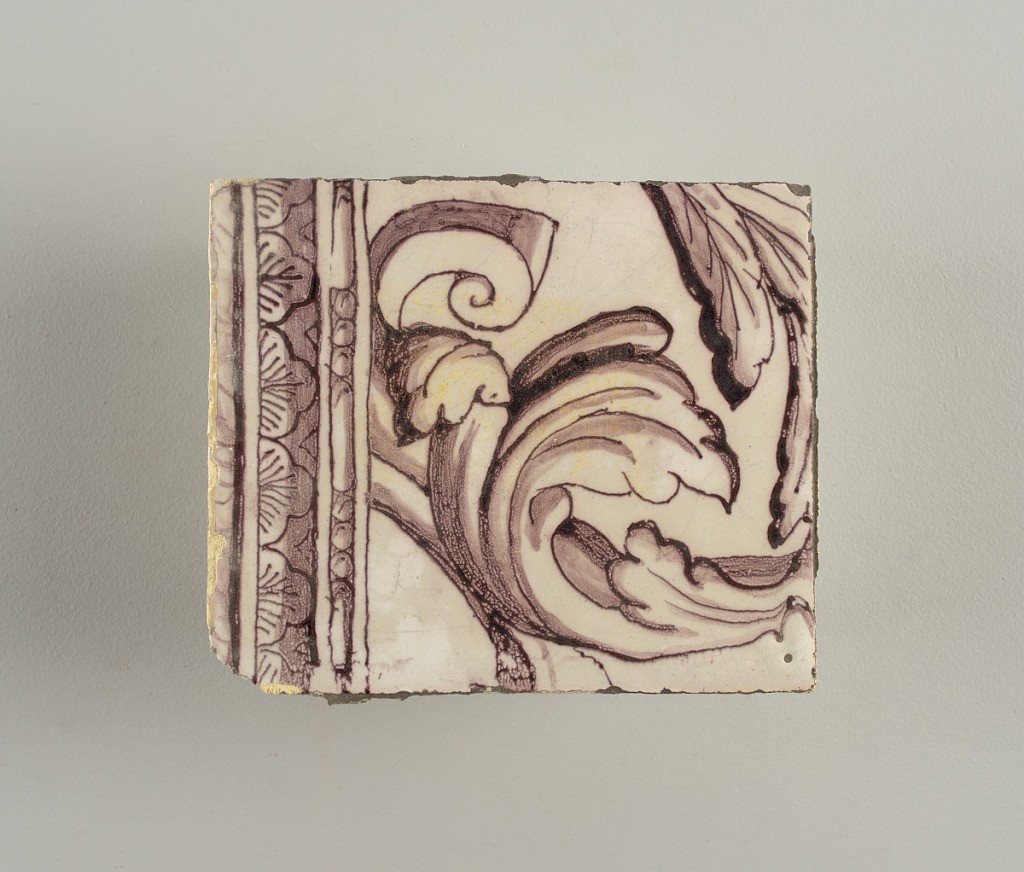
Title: Tile wall facing
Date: ca. 1725
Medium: Tin-glazed earthenware, underglaze
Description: Horizontal rectangle.  Thirty tiles wide and twenty-three tiles high with opening for fireplace eleven tiles wide and ten high.  Foliage arabesques disposed about three vertical axes from which are emphazised by urns at center and right, and at left by the figure of a standing woman carrying an infant on her arm and accompanied by two children.